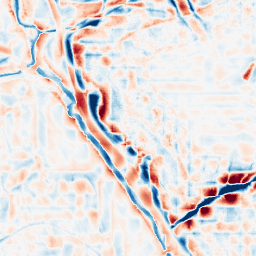
Category: wavelet
Decomposition family: wavelet_biorthogonal
Decomposition parameters: wavelet: bior2.4
level: 4
Upsampling method: regularized
Upsampling parameters: scale: 4
lambda_reg: 0.01
Upsampling scale: 4